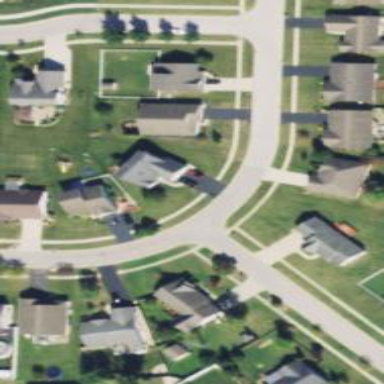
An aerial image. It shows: Smooth asphalt road in residential area.